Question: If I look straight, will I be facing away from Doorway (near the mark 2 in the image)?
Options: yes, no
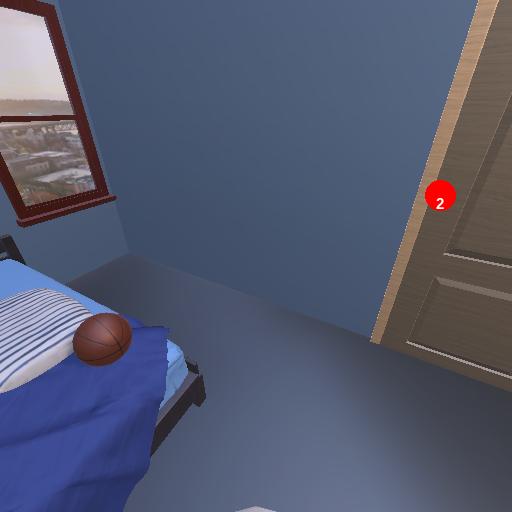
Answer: yes